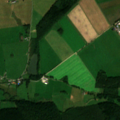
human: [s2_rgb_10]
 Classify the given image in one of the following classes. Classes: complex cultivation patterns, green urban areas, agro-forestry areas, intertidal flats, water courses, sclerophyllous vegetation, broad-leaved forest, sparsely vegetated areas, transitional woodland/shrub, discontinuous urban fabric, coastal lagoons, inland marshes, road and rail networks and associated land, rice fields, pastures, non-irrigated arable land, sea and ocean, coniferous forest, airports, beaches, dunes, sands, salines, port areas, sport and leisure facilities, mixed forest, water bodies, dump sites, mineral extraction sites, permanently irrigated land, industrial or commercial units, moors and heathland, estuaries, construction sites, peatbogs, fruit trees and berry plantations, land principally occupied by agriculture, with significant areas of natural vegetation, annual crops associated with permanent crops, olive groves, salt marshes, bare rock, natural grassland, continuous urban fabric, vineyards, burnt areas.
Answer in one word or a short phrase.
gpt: non-irrigated arable land, pastures, complex cultivation patterns, land principally occupied by agriculture, with significant areas of natural vegetation, broad-leaved forest, coniferous forest